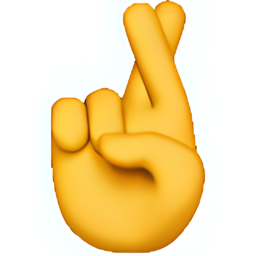
Name: hand with index and middle fingers crossed
Emoji: 🤞
Group: People & Body
Sub-group: hand-fingers-partial